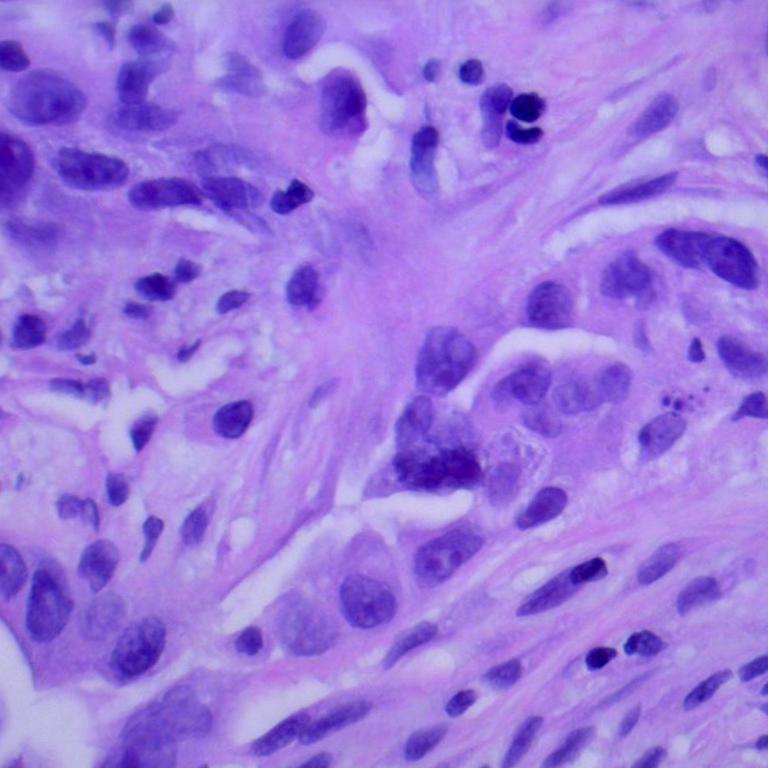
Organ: lung
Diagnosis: adenocarcinomas